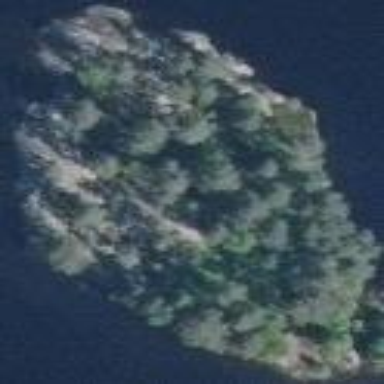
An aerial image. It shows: Islet.